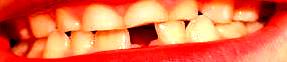
Condition: hypodontia